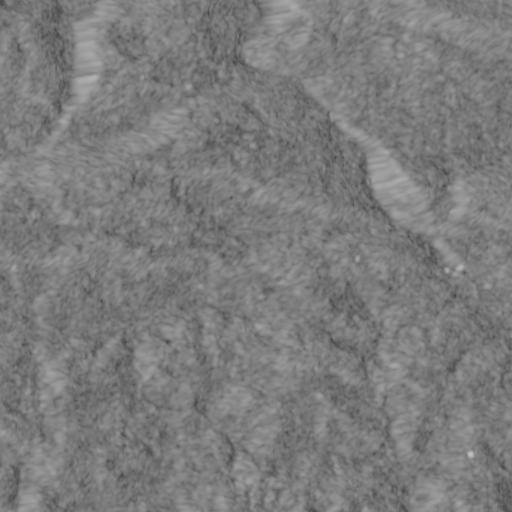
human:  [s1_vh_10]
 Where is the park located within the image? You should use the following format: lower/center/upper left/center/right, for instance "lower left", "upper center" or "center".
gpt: The park is located in the lower right of the image.
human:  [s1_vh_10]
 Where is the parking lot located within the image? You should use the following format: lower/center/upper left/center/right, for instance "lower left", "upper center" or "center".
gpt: The parking lot is located in the upper left of the image.
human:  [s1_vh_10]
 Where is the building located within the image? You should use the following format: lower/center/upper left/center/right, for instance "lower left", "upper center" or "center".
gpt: There is no building in the image.

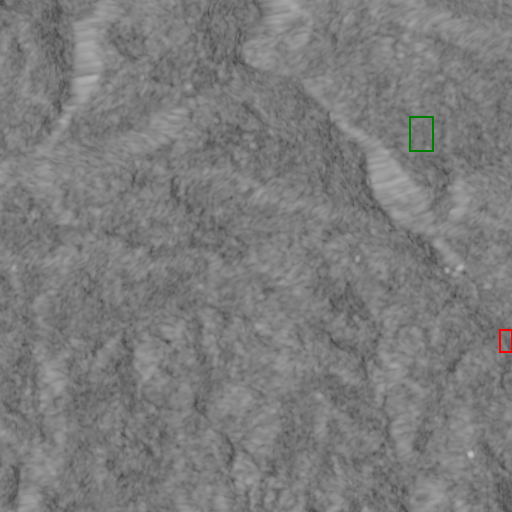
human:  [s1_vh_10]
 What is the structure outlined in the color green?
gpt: The structure outlined in green is a crop field.
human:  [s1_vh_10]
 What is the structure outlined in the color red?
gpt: The structure outlined in red is a park.
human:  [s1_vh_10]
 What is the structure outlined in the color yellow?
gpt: There is no yellow outline.